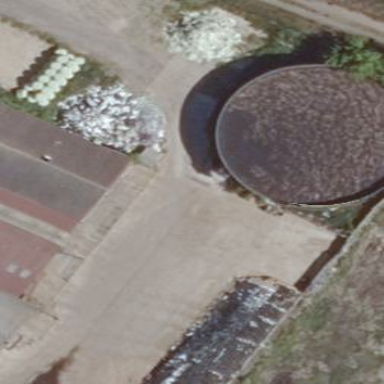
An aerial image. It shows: Storage tank building.